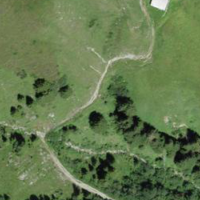
EUNIS habitat code: 26
Species observed at this site:
Lotus corniculatus